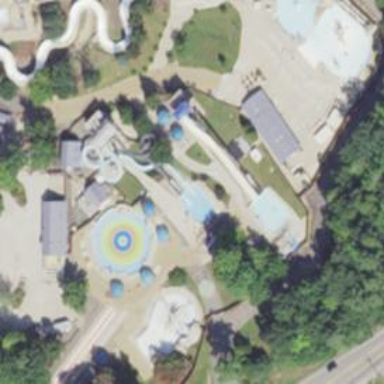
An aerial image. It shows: Water slide attraction.